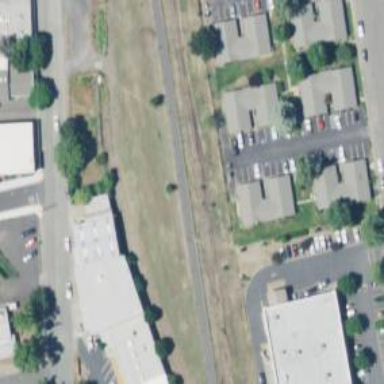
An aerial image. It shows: Railway siding with rails.